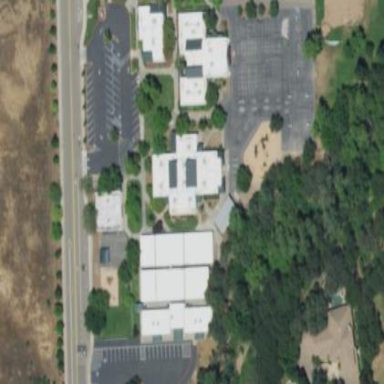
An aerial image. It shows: School.